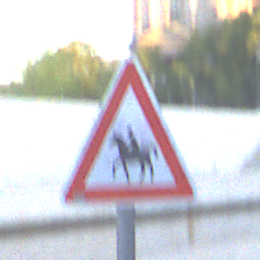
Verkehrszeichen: ReiterRechts
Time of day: SunriseSunset
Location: Outdoor (Urban)
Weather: Clear
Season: NotSpecified
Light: Natural